Question: I'm using an inline svg that fills an area with a lined pattern. The svg displays correctly Chrome and Safari but on Firefox there are gaps in between the vertical repetitions of the pattern as shown below:

'''
<svg version="1.1" id="clouds" xmlns="http://www.w3.org/2000/svg" xmlns:xlink="http://www.w3.org/1999/xlink" viewBox="0 0 744.9 203" preserveAspectRatio="xMinYMin meet ">
<pattern x="66.95" y="122" width="24" height="24" patternUnits="userSpaceOnUse" id="line-fill" viewBox="0 -24 24 24" overflow="visible">
<polygon fill="none" points="0,0 24,0 24,-24 0,-24"/>
<g>
<polygon fill="#D83D96" points="4.4,-9.5 0,-5.1 0,-6.9 9.5,-16.4 9.5,-16.4 17.1,-24 18.9,-24 16.7,-21.5 16.7,-21.5"/>
<polygon fill="#D83D96" points="4.4,-21.5 0,-17.1 0,-18.9 5.1,-24 6.9,-24"/>
<polygon fill="#D83D96" points="24,-6.9 24,-5.1 18.9,0 17.1,0 21.8,-4.4"/>
<polygon fill="#D83D96" points="24,-18.9 24,-17.1 16.7,-9.5 16.7,-9.5 6.9,0 5.1,0 9.5,-4.4 9.5,-4.4 21.8,-16.4"/>
</g>
</pattern>
<g fill="url(#line-fill)">
<circle cx="12.5" cy="22.5" r="12.5"/>
<path d="M180.5,54.5c-10.1,0-19.6,2.3-28.1,6.5c6.3-6.5,10.1-15.3,10.1-25c0-19.9-16.1-36-36-36
c-18.9,0-34.4,14.6-35.9,33.1c-4.2-4.1-9.9-6.6-16.2-6.6C61.5,26.5,51,37,51,49.9c0,12.7,10.1,23,22.6,23.4
C64.7,79.9,59,90.5,59,102.5c0,20.2,16.3,36.5,36.5,36.5c8.4,0,16.1-2.8,22.3-7.6c6,29.2,31.8,51.1,62.7,51.1c35.3,0,64-28.7,64-64
C244.5,83.2,215.8,54.5,180.5,54.5z M126.8,83.7c-6.4-10.6-18-17.7-31.3-17.7c-1.5,0-2.9,0.1-4.4,0.3c2.7-2.7,4.7-6.1,5.8-9.8
c6.5,9.4,17.3,15.6,29.6,15.6c4.4,0,8.7-0.8,12.6-2.3C134.3,73.8,130.2,78.5,126.8,83.7z"/>
<path d="M702.8,87.9v-0.3h0c-0.2-18.3-15-33.1-33.4-33.1S636.2,69.3,636,87.6h-2.2
c1.4-3.9,2.1-8.2,2.1-12.6c0-21-17-38-38-38c-16.7,0-30.8,10.7-35.9,25.7c-4.2-17.5-20.4-30.6-39.8-30.6c-18.4,0-33.9,11.7-39,27.8
V41h0c0-0.3,0-0.7,0-1c0-15.1-12.3-27.4-27.4-27.4c-15.1,0-27.4,12.3-27.4,27.4c0,0.3,0,0.7,0,1h-3.9
c-1.4-12.1-11.7-21.5-24.2-21.5c-12.5,0-22.8,9.4-24.2,21.5H376v81.3h107.3v-0.1h219.5V87.9C702.8,87.9,702.8,87.9,702.8,87.9
C702.8,87.9,702.8,87.9,702.8,87.9z M562.1,87.6h-2.6c0.6-1.2,1.1-2.5,1.5-3.8C561.4,85.1,561.7,86.4,562.1,87.6z M483.3,83.1
c0.5,1.5,1.1,3,1.8,4.5h-1.8V83.1z"/>
<circle cx="642" cy="172.6" r="30.4"/>
<circle cx="732.6" cy="173.6" r="12.2"/>
</g>
</svg>
'''
Here is a fiddle to fiddle with: <URL>
It seems to possibly be a rounding issue since the gaps disappear and reappear as the bounding box is resized but I am fairly new to svg patterns so I'm at a loss as to where to even start looking for the solution.
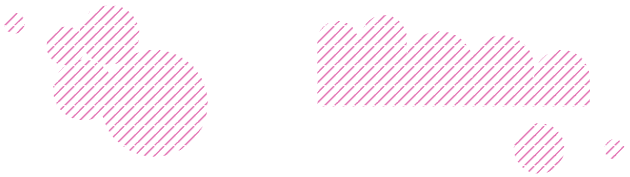
Answer: It happens on Webkit and other browsers also. It is just not as obvious. It is just to do with antialiasing where the pattern squares touch. You can mitigate it by not having your hatch lines terminate exactly at the pattern boundary. Have them extend past it a bit. The extensions won't be drawn but it will mean the that antialiasing will be invisible (or almost invisible).
'''
<pattern x="0" y="0" width="24" height="24" patternUnits="userSpaceOnUse" id="line-fill" viewBox="0 0 24 24" overflow="visible" stroke="#D83D96" stroke-width="1.5">
<line x1="-2" y1="8" x2="8" y2="-2"/>
<line x1="-2" y1="20" x2="20" y2="-2"/>
<line x1="4" y1="26" x2="26" y2="4"/>
<line x1="16" y1="26" x2="26" y2="16"/>
</pattern>
'''
Demo here: <URL>